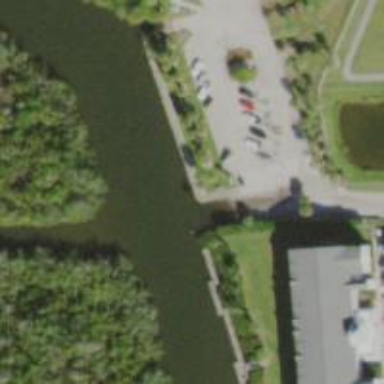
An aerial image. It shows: Slipway on leisure land.